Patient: sex M, age 64
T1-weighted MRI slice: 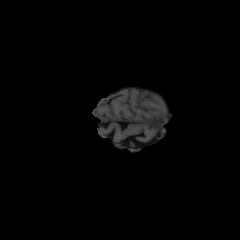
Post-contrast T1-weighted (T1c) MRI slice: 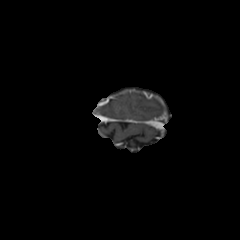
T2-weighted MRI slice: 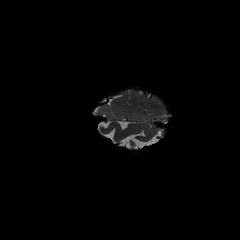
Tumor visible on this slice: yes
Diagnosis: Glioblastoma, IDH-wildtype
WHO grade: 4